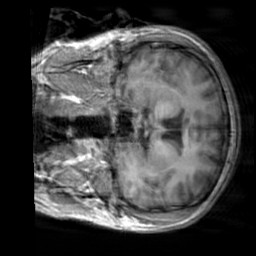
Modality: T1w
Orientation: coronal
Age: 32
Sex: male
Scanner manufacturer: siemens
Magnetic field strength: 3 T
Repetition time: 2.3 s
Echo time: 0.00303 s